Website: home-depot
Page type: review-order
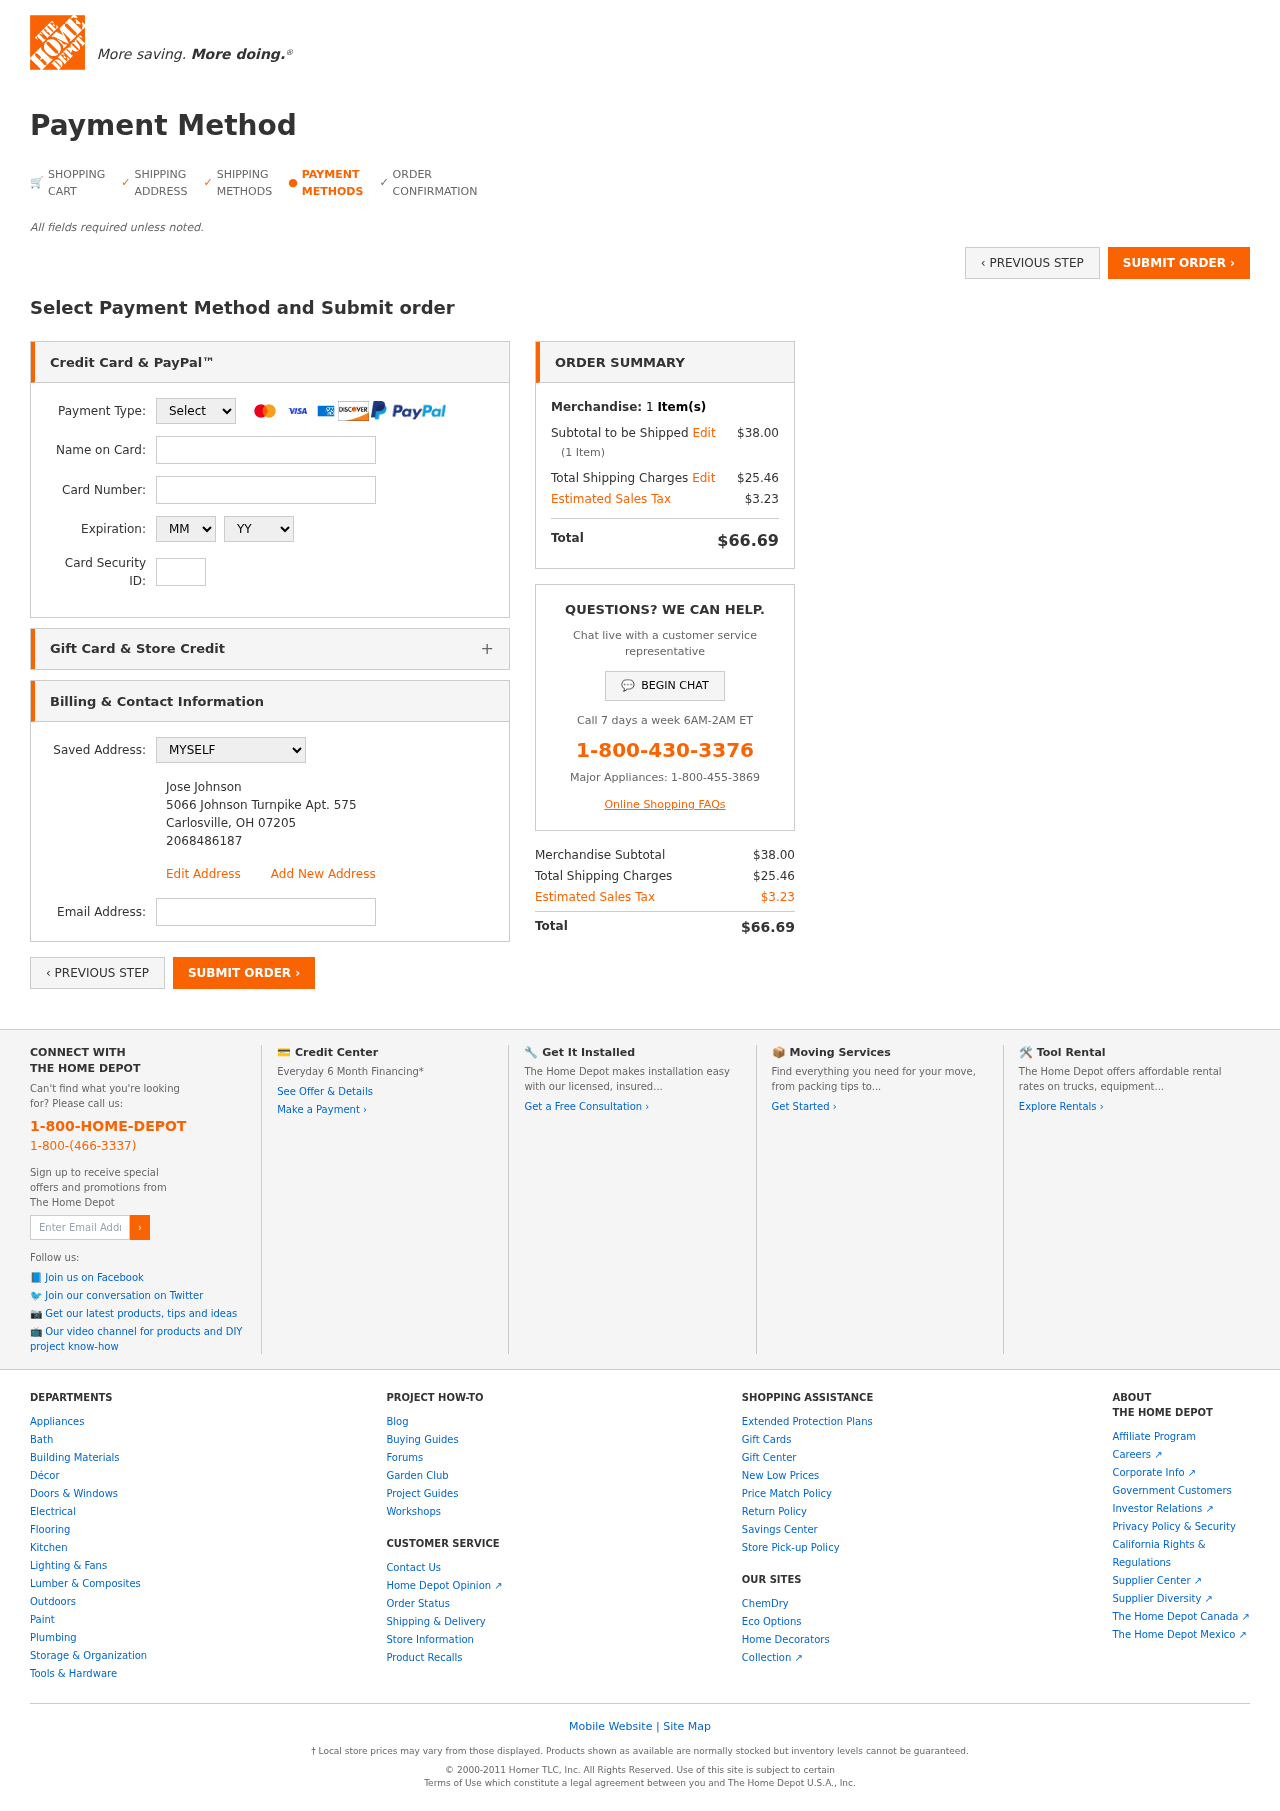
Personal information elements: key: PII_CARD_CVV
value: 001
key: PII_CARD_EXPIRY_MONTH
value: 09
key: PII_CARD_EXPIRY_YEAR
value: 26
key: PII_CARD_NUMBER
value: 4386 3288 8441 6141
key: PII_CARD_TYPE
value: Visa
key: PII_EMAIL
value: jose_johnson@hotmail.com
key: PII_FULLNAME
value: Jose Johnson
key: PII_FULLNAME2
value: Jose Johnson
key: PII_STREET
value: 5066 Johnson Turnpike Apt. 575
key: PII_LASTNAME
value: Johnson
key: PII_LASTNAME2
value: Johnson
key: PII_LASTNAME3
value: Johnson
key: PII_LASTNAME_DERIVED
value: Johnson
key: PII_CITY2
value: Carlosville
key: PII_STATE_ABBR2
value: OH
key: PII_POSTCODE
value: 07205
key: PII_POSTCODE_FULL
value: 07205
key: PII_POSTCODE_NUMERIC
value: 7205
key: PII_PHONE2
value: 2068486187
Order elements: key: ORDER_NUM_ITEMS
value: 1
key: ORDER_SUBTOTAL
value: $38.00
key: ORDER_NUM_ITEMS2
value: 1
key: ORDER_SHIPPING_COST
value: $25.46
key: ORDER_TAX
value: $3.23
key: ORDER_TOTAL
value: $66.69
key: ORDER_SUBTOTAL2
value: $38.00
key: ORDER_SHIPPING_COST2
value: $25.46
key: ORDER_TAX2
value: $3.23
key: ORDER_TOTAL2
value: $66.69